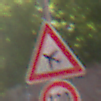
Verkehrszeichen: FlugbetriebRechts
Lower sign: Geschwindigkeit130
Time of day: MorningAfternoon
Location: Outdoor (Suburban)
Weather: PartlyCloudy
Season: NotSpecified
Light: Natural